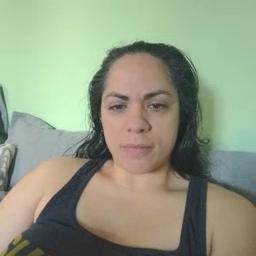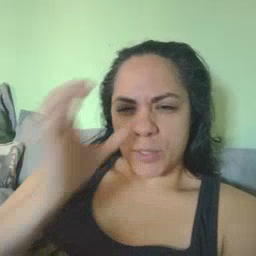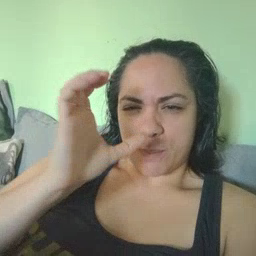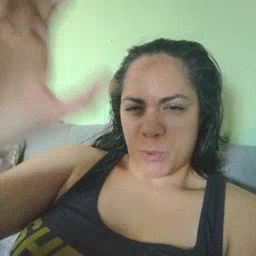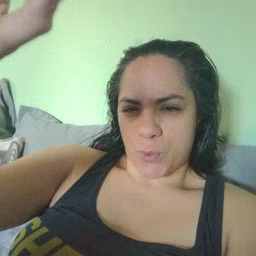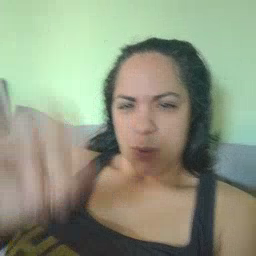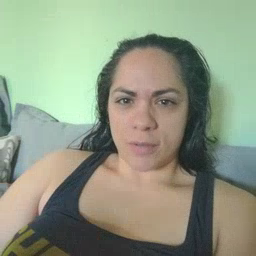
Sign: moon